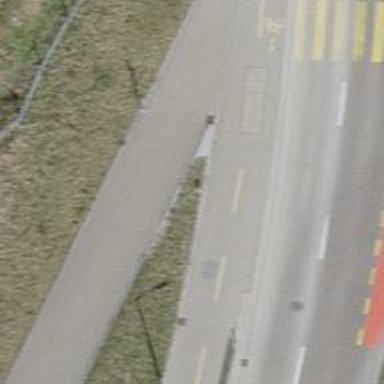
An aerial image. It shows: Asphalt cycleway with sidewalk.